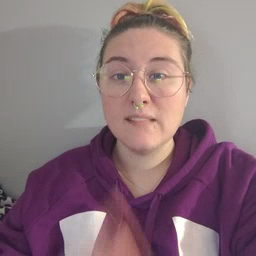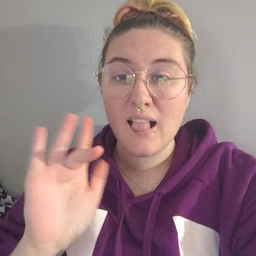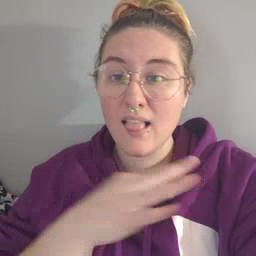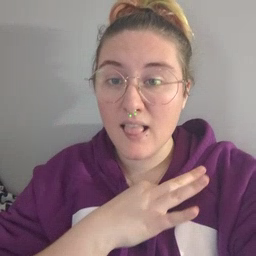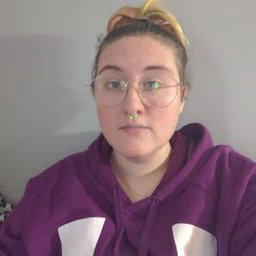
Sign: yucky